Question: Have created an interactive drag module in YUI 3.17.2 and implemented this same in <URL> to check the module created using dd-drag module, but I could not drag my box.
'''
YUI().use('dd-drag', function(Y) {
var dd = new Y.DD.Drag({
node: '#place'
});
});
'''

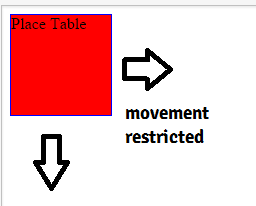
Answer: The console readout gave a clue:
'Failed to load resource: net::ERR_INSECURE_RESPONSE'
You're loading your fiddle via https, but the YUI script is via http. Just chop off the s in your address bar and you're golden :)